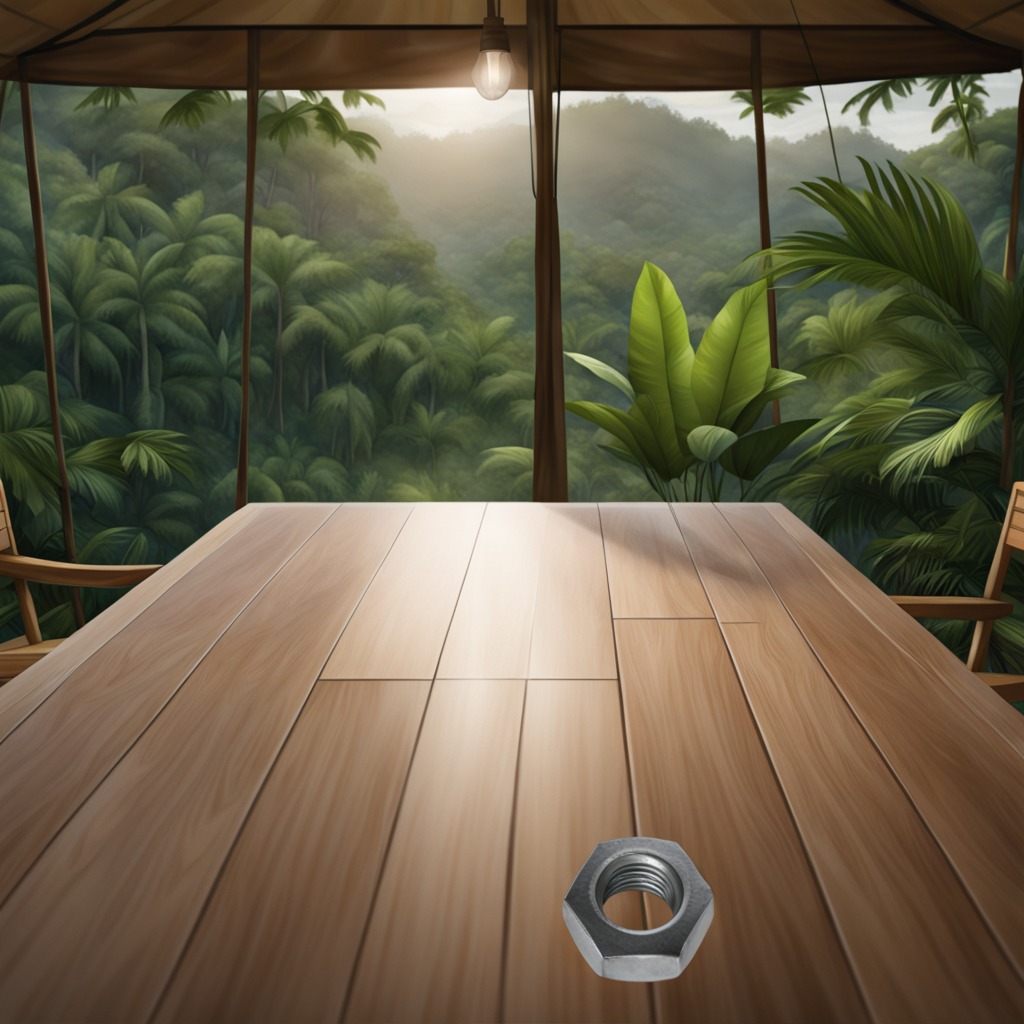
A metal nut is lying on the wooden table inside a jungle field workshop tent.